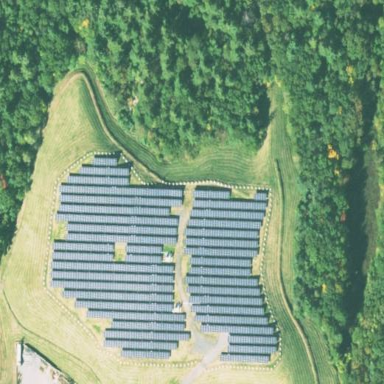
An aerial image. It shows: Solar power plant using photovoltaic technology to generate electricity.